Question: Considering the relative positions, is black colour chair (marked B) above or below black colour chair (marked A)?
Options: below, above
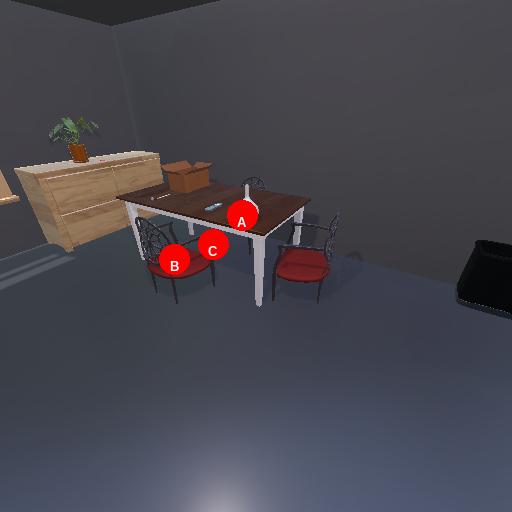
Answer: below